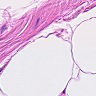
Metastatic tissue present: no